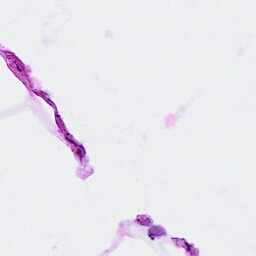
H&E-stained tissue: Breast